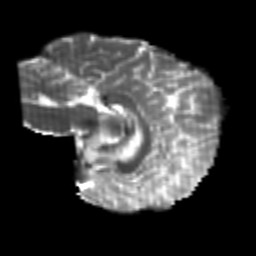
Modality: T2w
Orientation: sagittal
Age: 25
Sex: female
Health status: healthy
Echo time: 0.074 s